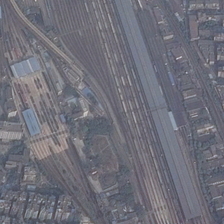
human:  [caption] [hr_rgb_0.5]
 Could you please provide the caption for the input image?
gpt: some buildings and green trees are in two sides of a railway station .

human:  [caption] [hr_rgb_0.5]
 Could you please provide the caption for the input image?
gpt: some buildings and green trees are in two sides of a railway station .

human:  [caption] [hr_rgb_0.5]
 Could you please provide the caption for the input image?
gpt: some buildings and green trees are in two sides of a railway station .

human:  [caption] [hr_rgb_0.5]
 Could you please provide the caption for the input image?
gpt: some buildings and green trees are in two sides of a railway station .

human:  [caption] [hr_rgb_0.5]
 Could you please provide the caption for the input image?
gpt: some buildings and green trees are in two sides of a railway station .